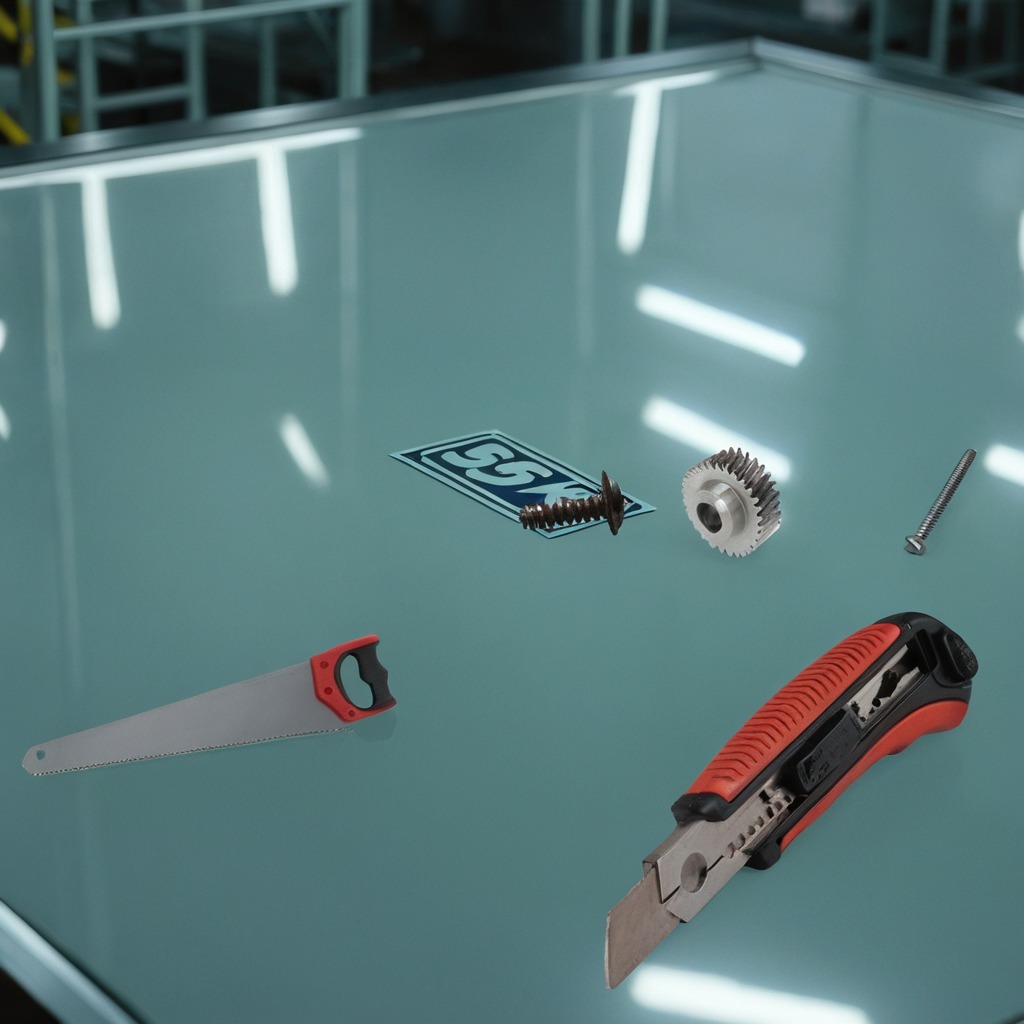
A steel gear with teeth, a utility knife, a metal machine screw, a coiled metal spring, and a handheld metal saw are lying on a high-gloss table in a ship maintenance bay industrial lighting.